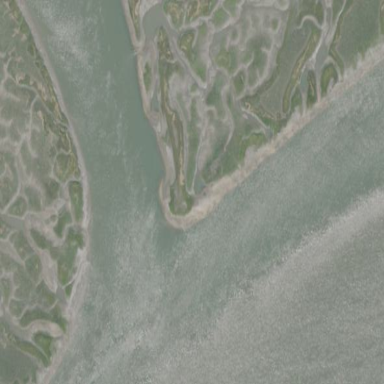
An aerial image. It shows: Tidal marsh wetland.